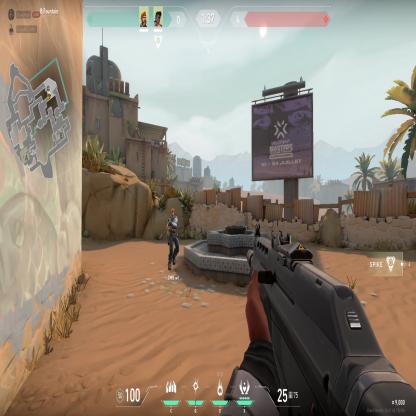
Label: teammate